Interaction volume radius: 5 \u00c5
Interaction volume height: 30 \u00c5
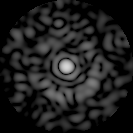
Disorder parameter: 0.8521